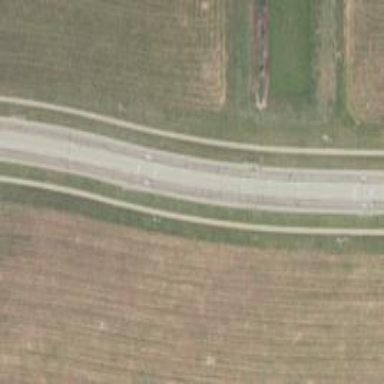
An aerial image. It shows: Left road marking is visible in the image.